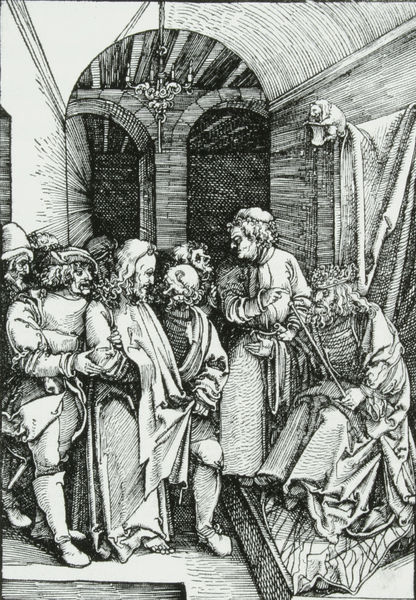
Titel: Christus vor Herodes
Künstler: Hans Schäufelein
Standort: Nürnberg.
Institution: Germanisches Nationalmuseum
Schlagwörter: dunkel, gemälde, gruppe, mann, umhang, weiß, menschen, sitzen, fenster, frisuren, grau, haar, hell, hintergrund, hut, kleider, lampe, licht, männer, pfeiler, profil, raum, schwarz, skizze, tür, zeichnung, zimmer, gespräch, leute, teppich, versammlung, bart, gericht, gesichter, richter, wand, falten, herodes, kleidung, stehen, gesten, innenraum, vorhang, kirche, boden, gewand, haare, lange haare, mantel, stoff, decke, gewänder, innen, personen, person, krone, locken, renaissance, stock, mähne, holzschnitt, bogen, perspektive, stab, grafik, linien, pilaster, figuren, rundbogen, könig, soldaten, thron, glatze, kerze, kerzen, kronleuchter, leuchter, faltenwurf, podest, tor, bögen, wände, gewölbe, strahlen, hocken, druck, schnitt, schwarzweiss, druckgrafik, schraffur, radierung, stich, blanc, noir, festnahme, gefangen, gefangennahme, schwert, stiefel, pilatus, rom, halbrund, römer, christus, jesus, teufel, mittelalter, gemeinde, audienz, diskussion, löwe, dürer, jünger, kupferstich, christ, jerusalem, dornenkrone, felsten, zepter, tonnengewölbe, vorführen, juden, apostel, passion, aufmarsch, durer, bibelszene, dieu, landsknecht, barabas